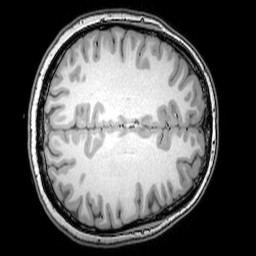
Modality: T1w
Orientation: axial
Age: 21
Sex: female
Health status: healthy
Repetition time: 0.081 s
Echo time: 0.037 s